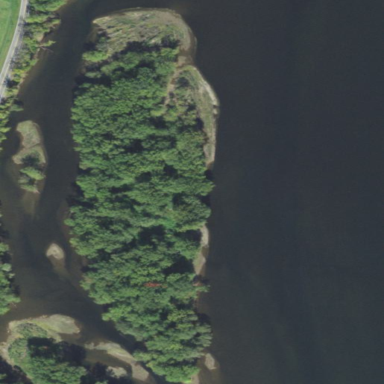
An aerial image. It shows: Islet.